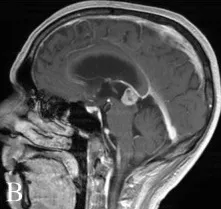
Pre-operative MRI of the brain. (A-C) MRI T1-weighted images with contrast demonstrating a heterogeneously enhancing lesion of the pineal gland.
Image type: radiology (mri)